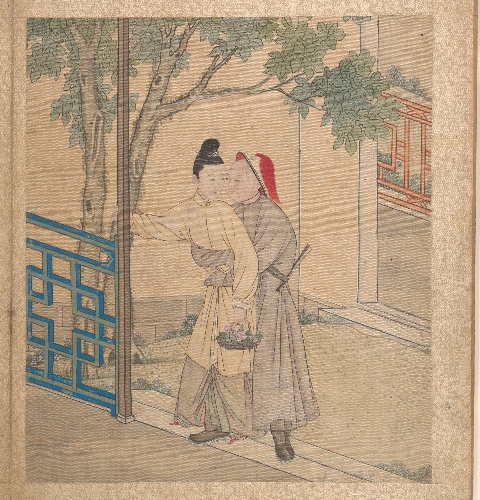
Artist: Unidentified artist
Object type: Album leaf
Classification: Paintings
Medium: Album leaf; ink and color on silk
Culture: China
Period: Qing dynasty (1644–1911)
Dimensions: 10 1/8 x 8 13/16 in. (25.7 x 22.4 cm)
Department: Asian Art
Credit line: Anonymous Gift, 1949
Accession year: 1949
Repository: Metropolitan Museum of Art, New York, NY
Tags: Couples|Men|Women